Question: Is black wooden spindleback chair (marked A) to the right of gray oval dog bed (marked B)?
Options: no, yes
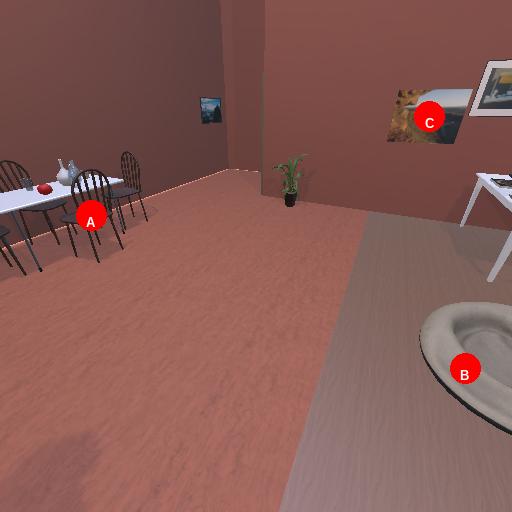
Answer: no